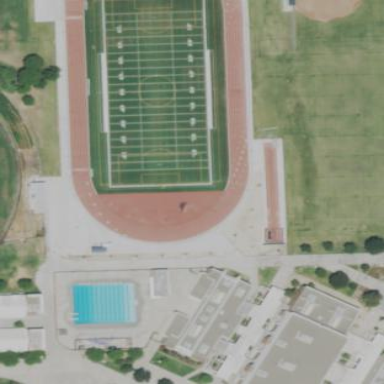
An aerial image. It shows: Pitch for American football.